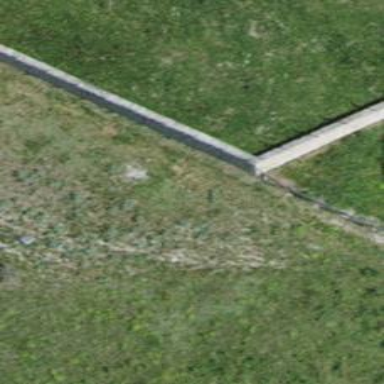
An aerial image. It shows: There is wall barrier along with fence barrier.